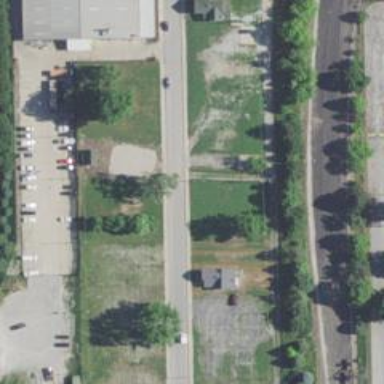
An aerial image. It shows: Alley classified as service road.